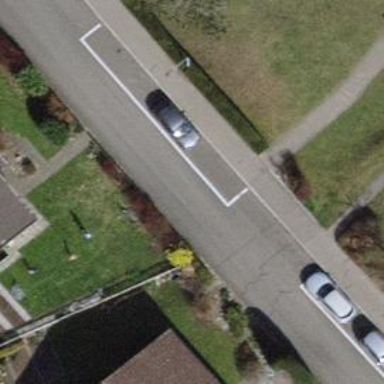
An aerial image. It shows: Footway made of paving stones.